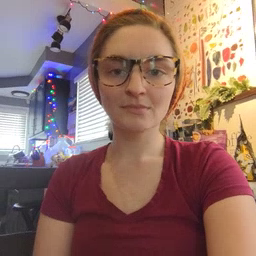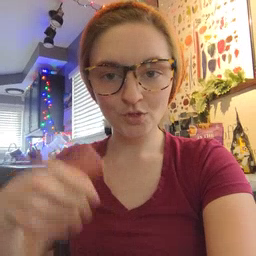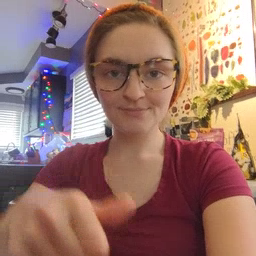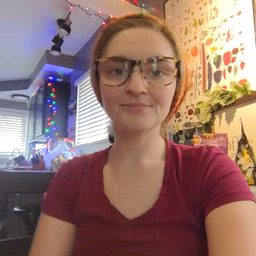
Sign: puzzle